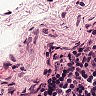
Metastatic tissue present: no